Question: I want to make my Nav Menu height to be fixed. Using the below HTML and CSS Code.
I'm putting 'height: 100%' but still doesnt work.
Below image is the layout that I want to achieve.

'''
html,
body {
font-family: Arial, Helvetica, sans-serif;
}
.navigation {
width: 300px;
}
.mainmenu,
.submenu {
list-style: none;
padding: 0;
margin: 0;
}
.mainmenu a {
display: block;
background-color: #CCC;
text-decoration: none;
padding: 10px;
color: #000;
}
.mainmenu a:hover {
background-color: #C5C5C5;
}
.mainmenu li:hover .submenu {
display: block;
max-height: 200px;
}
.submenu a {
background-color: #999;
}
.submenu a:hover {
background-color: #666;
}
.submenu {
overflow: hidden;
max-height: 0;
-webkit-transition: all 0.5s ease-out;
}
'''
'''
<nav class="navigation">
<ul class="mainmenu">
<li><a href="">Home</a></li>
<li><a href="">About</a></li>
<li><a href="">Products</a>
<ul class="submenu">
<li><a href="">Tops</a></li>
<li><a href="">Bottoms</a></li>
<li><a href="">Footwear</a></li>
</ul>
</li>
<li><a href="">Contact us</a></li>
</ul>
</nav>
'''
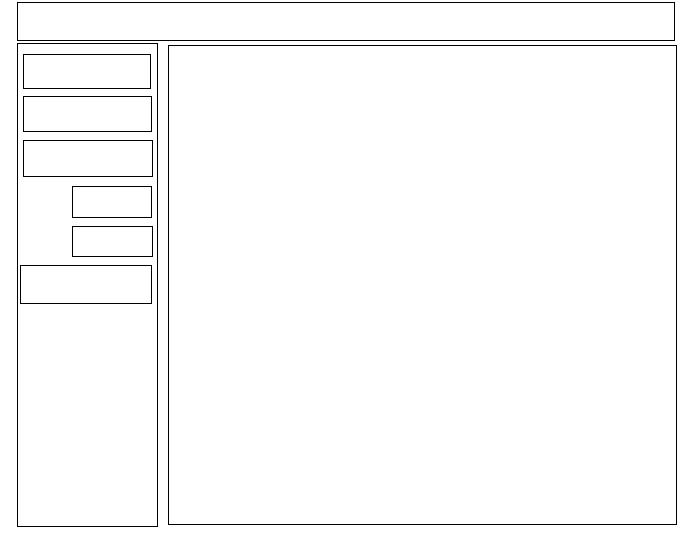
Answer: Hi you should give your body and html a height of 100%
At the moment navigation is trying to take height of the surrounding container but it is not set.
'''
html, body {
font-family: Arial, Helvetica, sans-serif;
height:100%;
}
'''
Here is a fiddle to show the working example <URL>